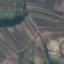
Label: PermanentCrop